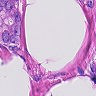
Metastatic tissue present: yes